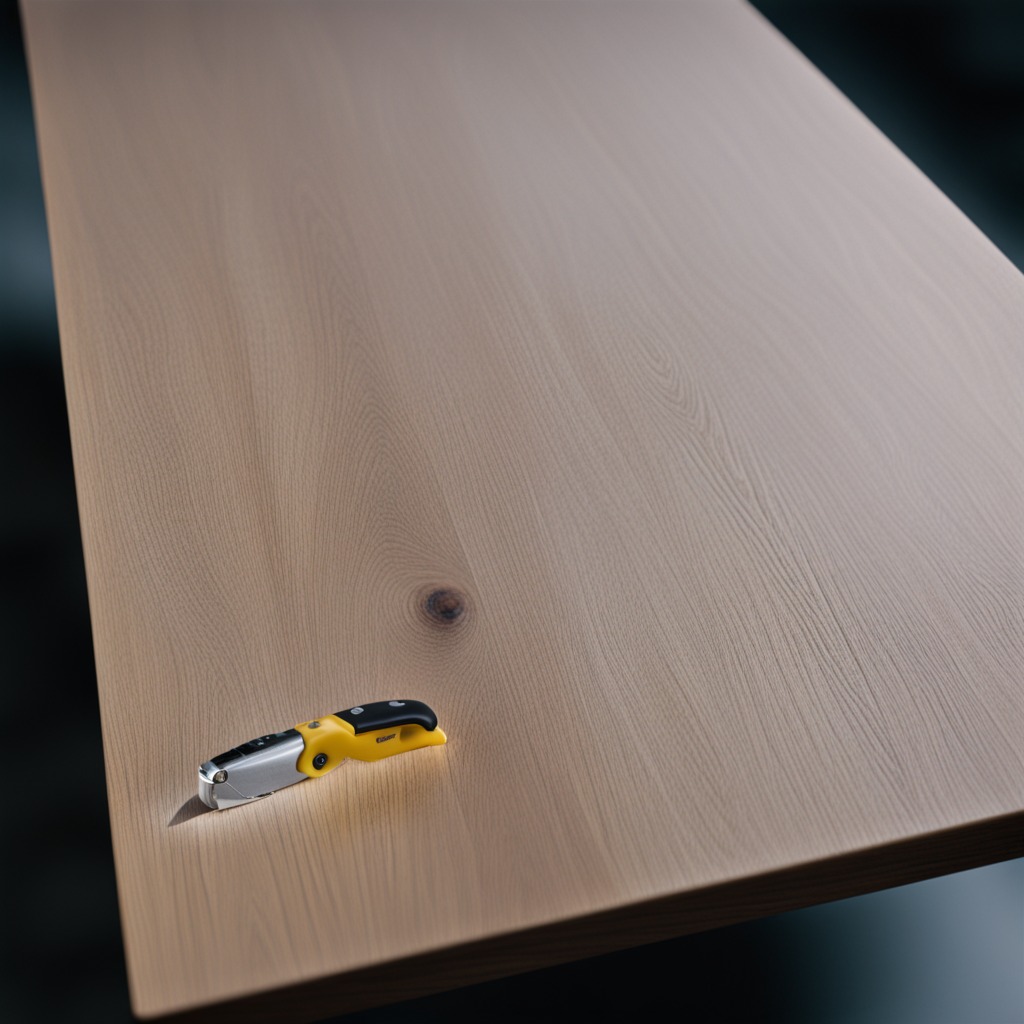
A utility knife is lying on the table in the small garage at twilight.